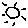
Label: sun